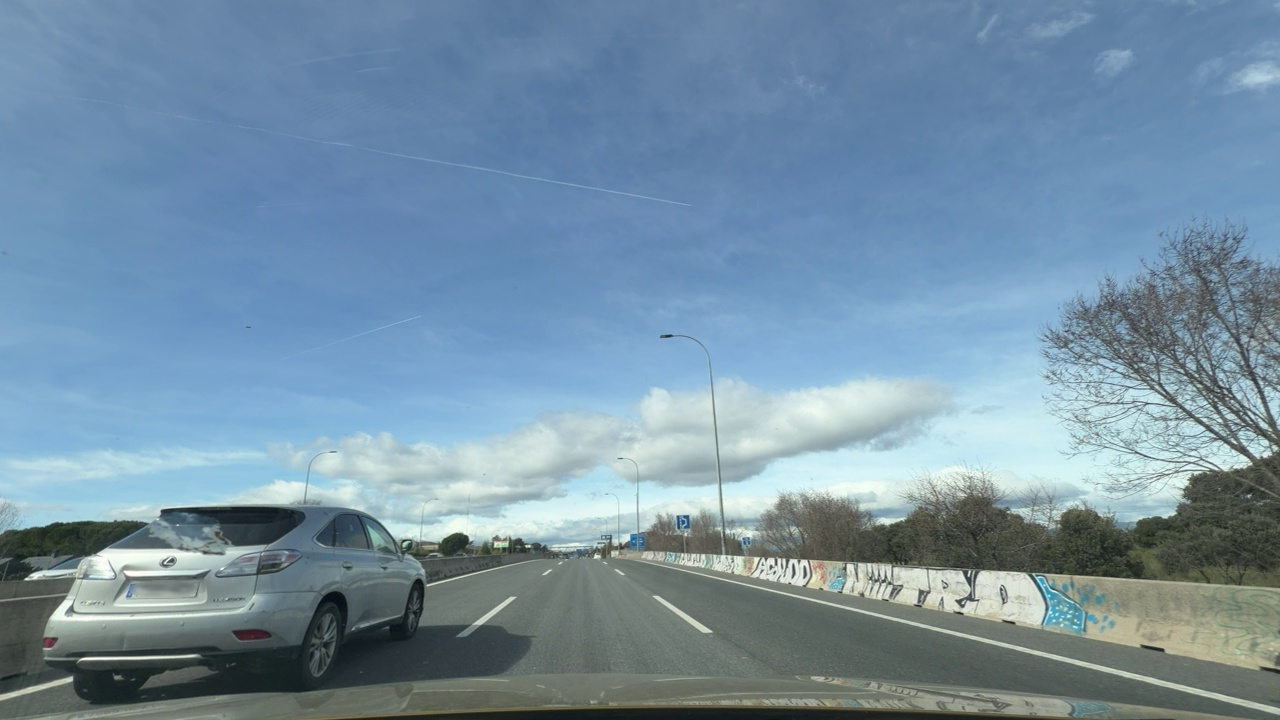
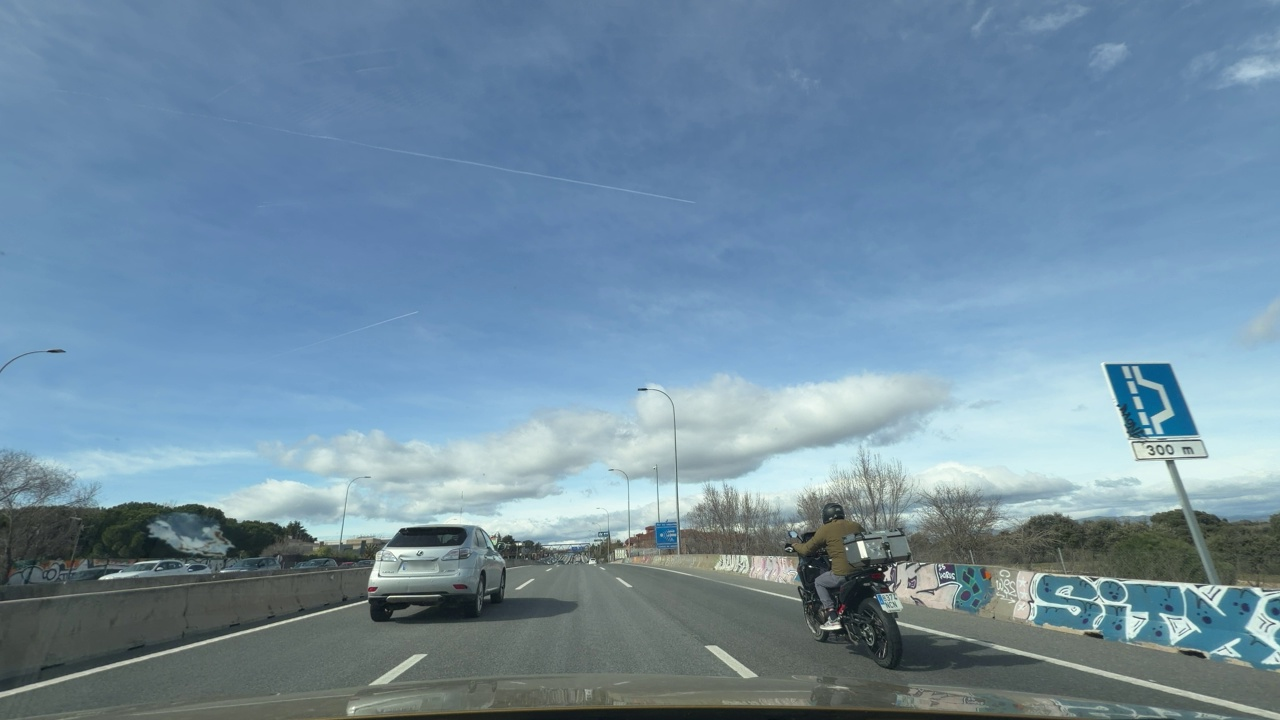
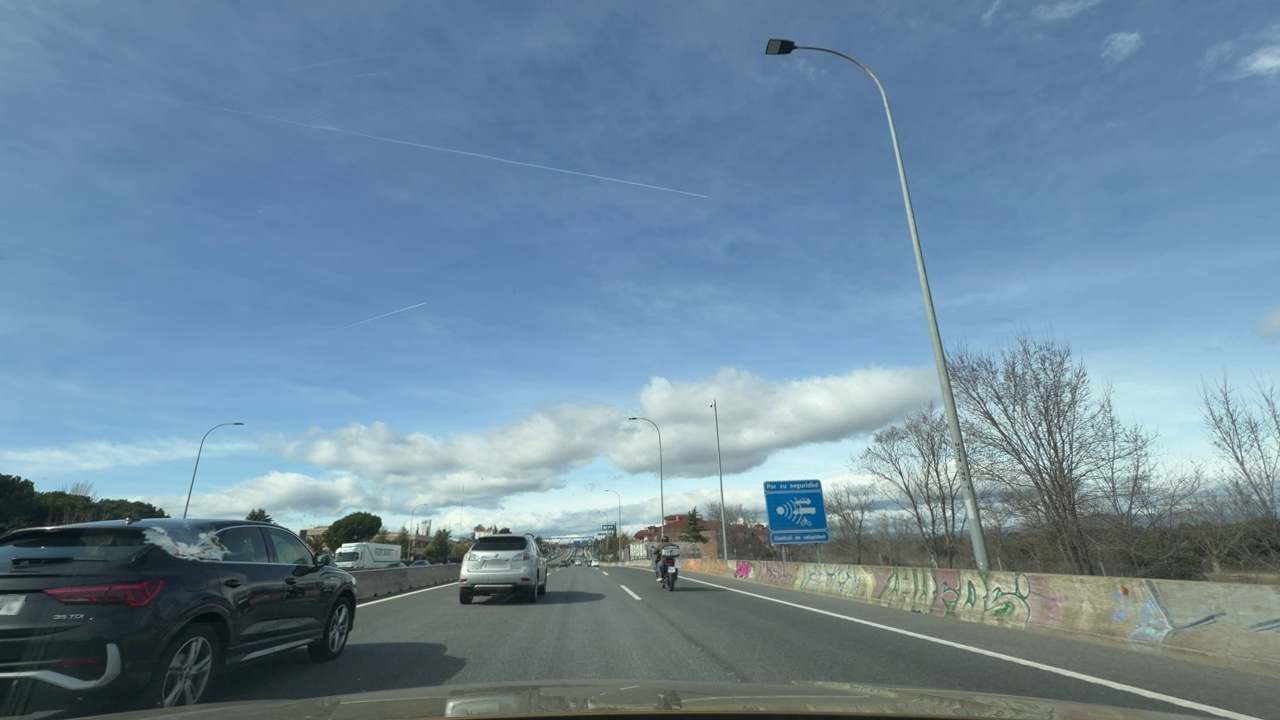
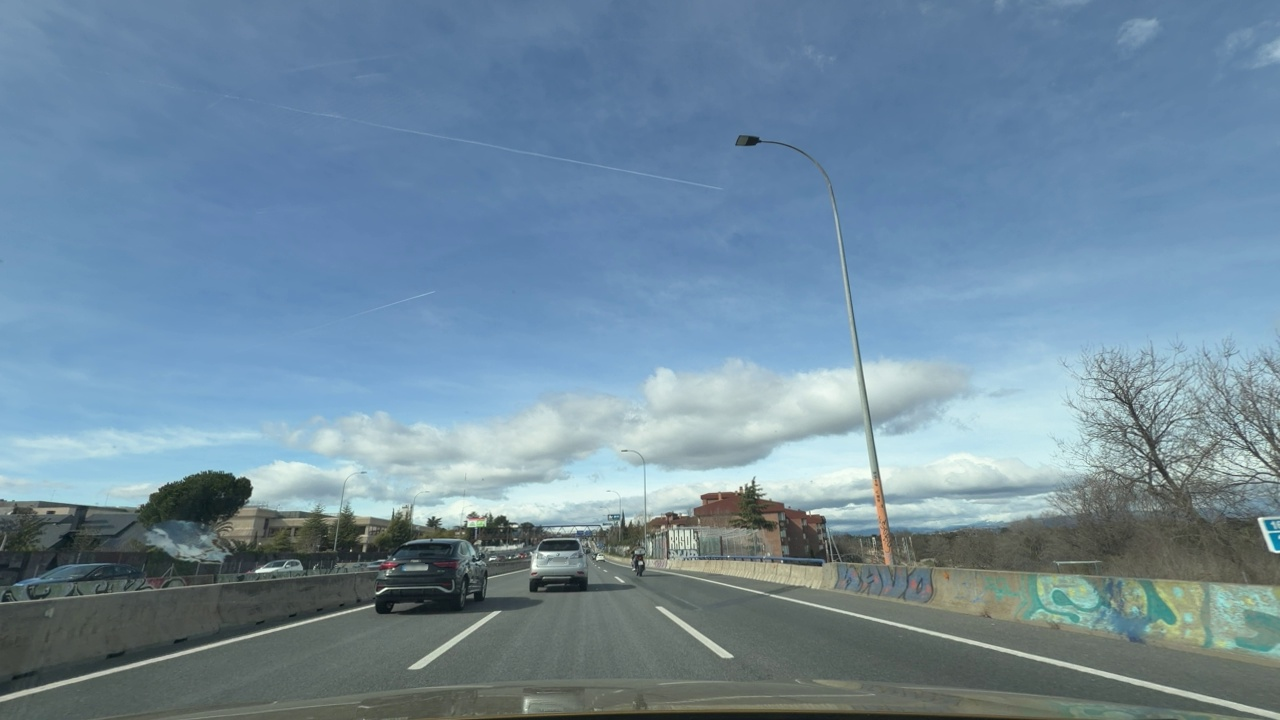
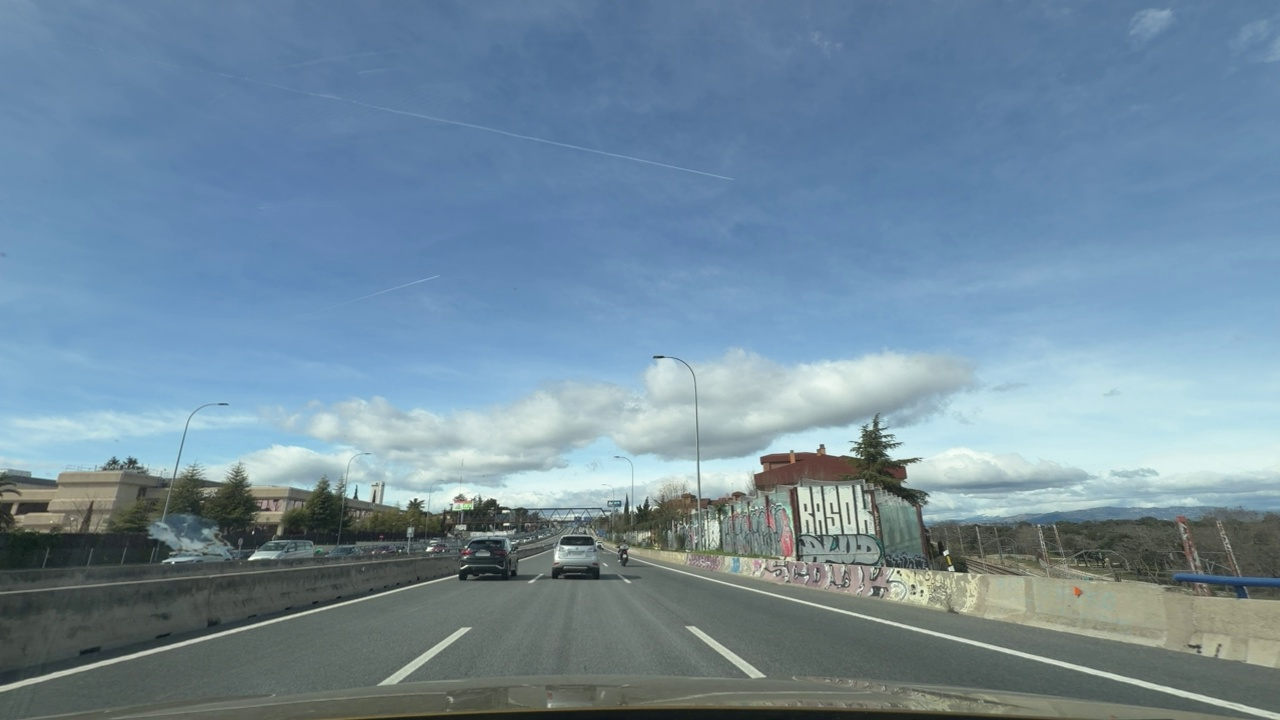
Situation: Cut in
Question: Is a vehicle from an adjacent lane moving into the ego lane?
Answer: Yes
Reasoning: There is silver car moving from the left entering ego car's lane ahead of us

Situation: Cut in
Question: Has a vehicle merged into the ego lane directly ahead of the ego vehicle without any intermediate vehicle?
Answer: Yes
Reasoning: The silver car is entering the ego lane without any intermediate vehicle between him and ego vehicle

Situation: Cut in
Question: Is the ego vehicle currently inside a roundabout?
Answer: No
Reasoning: There are no signs indicating that the vehicle is inside a roundabout.

Situation: Cut in
Question: Is the ego vehicle currently within an intersection?
Answer: No
Reasoning: There are no crossing lanes marking indicating intersection, the car is clearly on a highway

Situation: Cut in
Question: Is any vehicle partially overlapping the lane boundary markings of the ego lane?
Answer: Yes
Reasoning: The silver car is overlapping the dashed line of ego's lane from the left